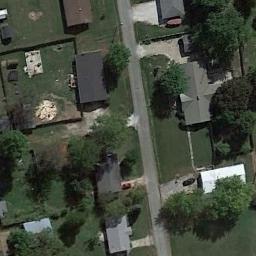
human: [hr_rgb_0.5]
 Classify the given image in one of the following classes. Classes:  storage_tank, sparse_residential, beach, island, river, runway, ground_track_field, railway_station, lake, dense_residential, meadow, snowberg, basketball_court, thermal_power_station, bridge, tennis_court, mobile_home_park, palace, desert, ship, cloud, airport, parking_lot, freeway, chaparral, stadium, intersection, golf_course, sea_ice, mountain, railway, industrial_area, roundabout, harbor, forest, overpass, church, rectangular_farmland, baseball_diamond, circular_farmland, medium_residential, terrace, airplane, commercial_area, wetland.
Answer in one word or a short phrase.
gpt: medium_residential